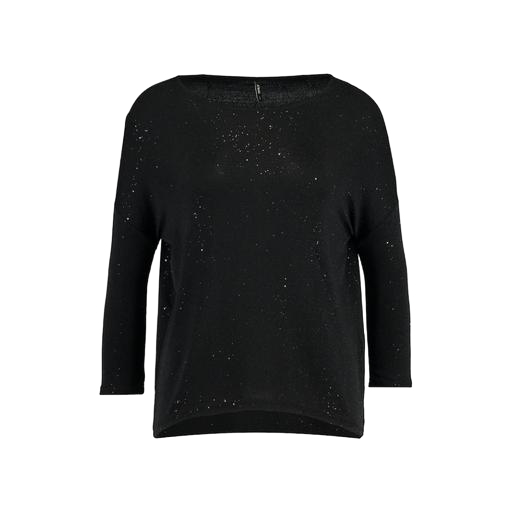
black three-quarter-sleeve top only macy, long-sleeve top, black plus size printed t-shirt only macy, white background